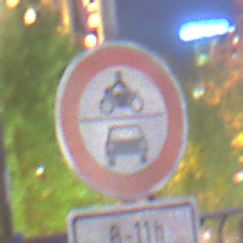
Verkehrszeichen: VerbotKraftfahrzeuge
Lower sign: ZeitangabenOhneBeschraenkungAufWochentage2
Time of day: Night
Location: Outdoor (Urban)
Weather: PartlyCloudy
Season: NotSpecified
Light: Natural